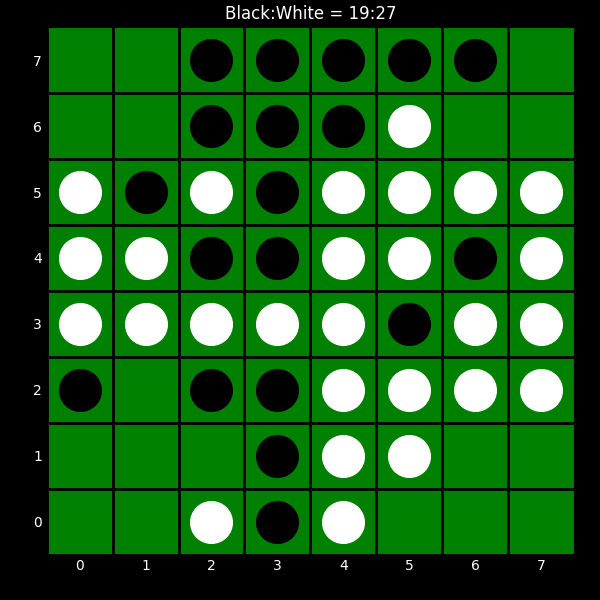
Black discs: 19
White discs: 27